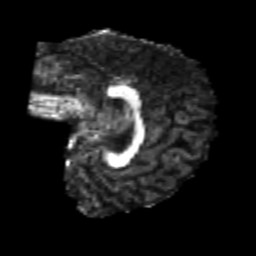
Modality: FA
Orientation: sagittal
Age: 23
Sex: female
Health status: healthy
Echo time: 0.074 s